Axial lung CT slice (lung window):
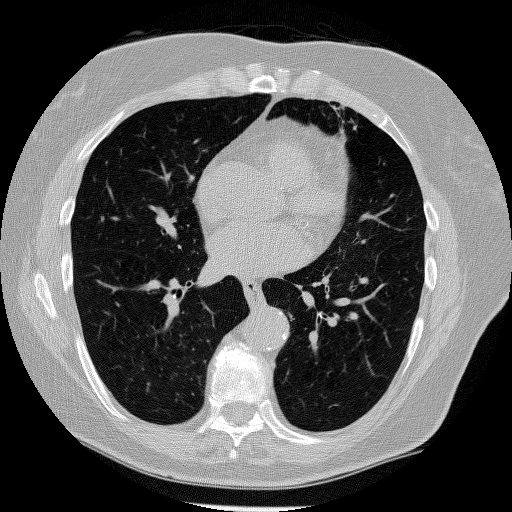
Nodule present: no